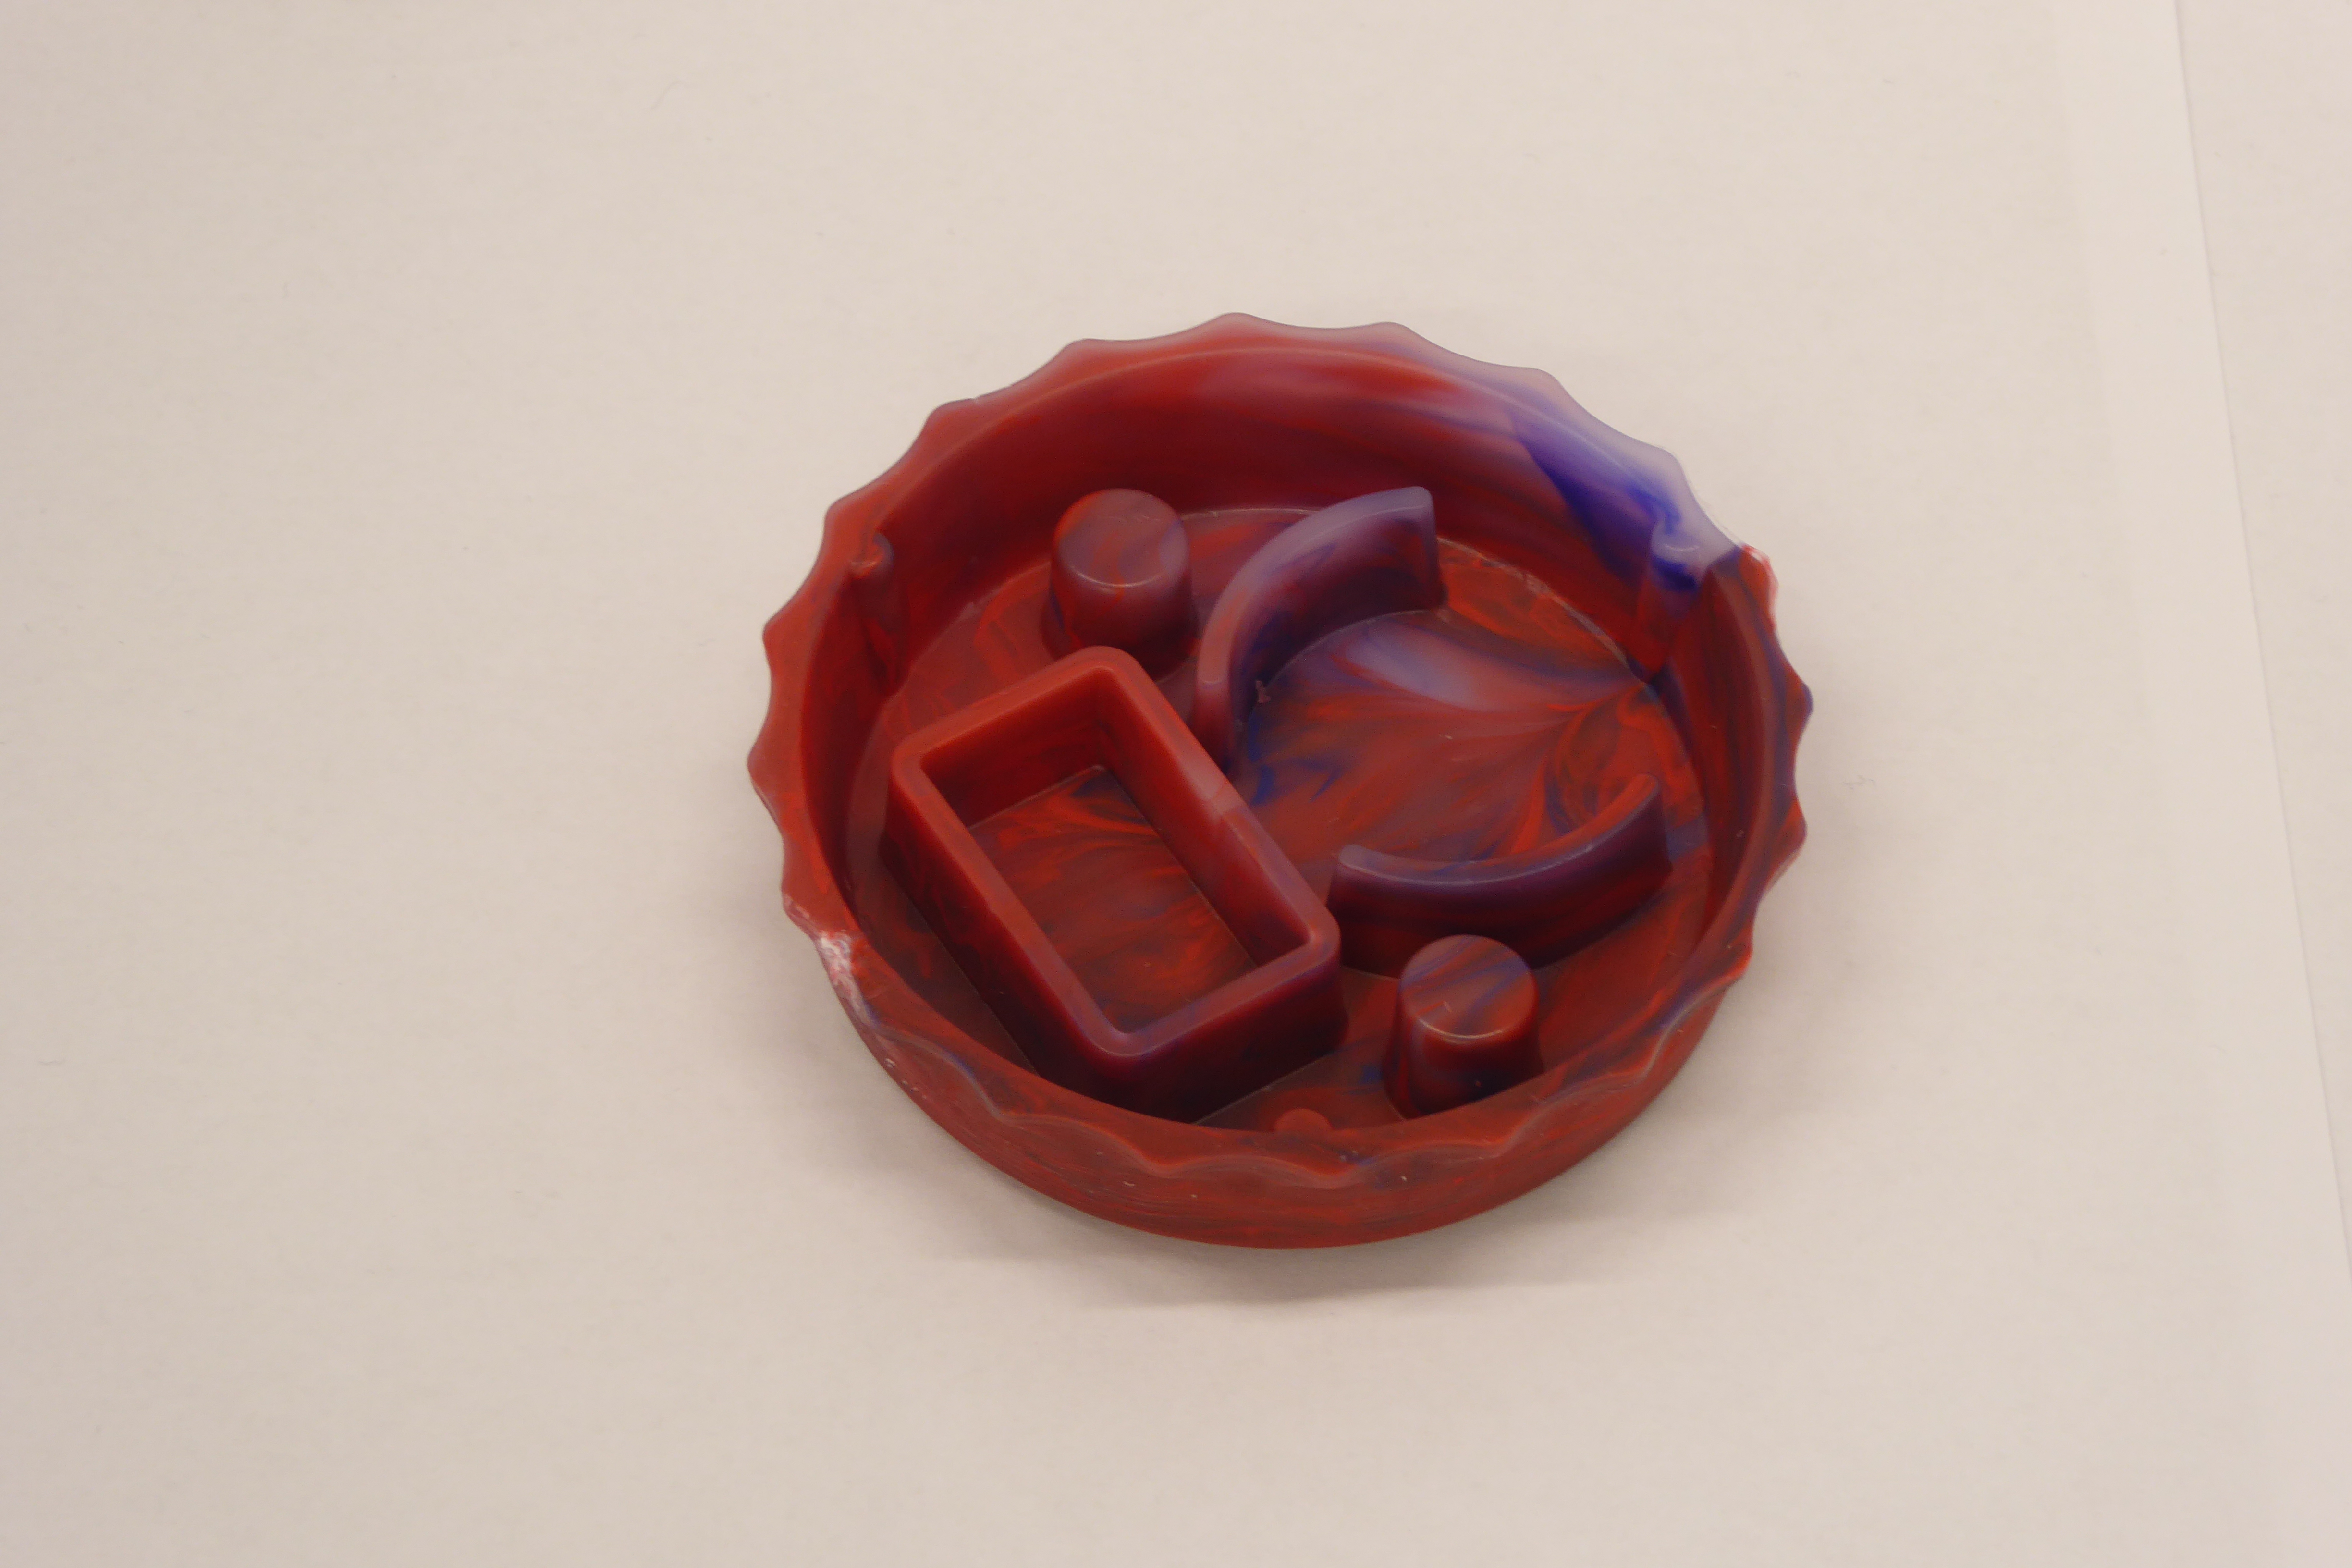
Label: Bottle Opener - Cover